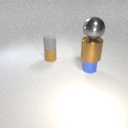
large brown metal cylinder in front of small gray rubber cylinder